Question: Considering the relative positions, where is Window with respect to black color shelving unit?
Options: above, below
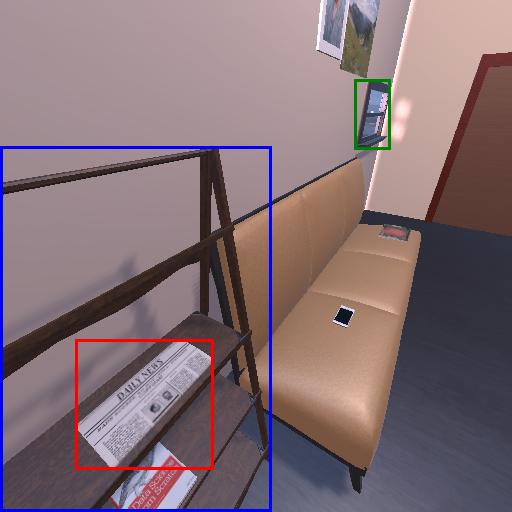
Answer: above